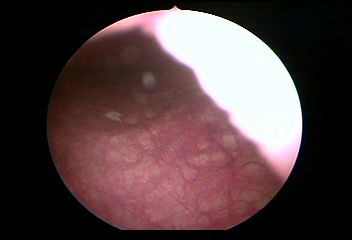
Modality: WLC
Class: Normal mucosa
Bladder cancer association: No